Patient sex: F
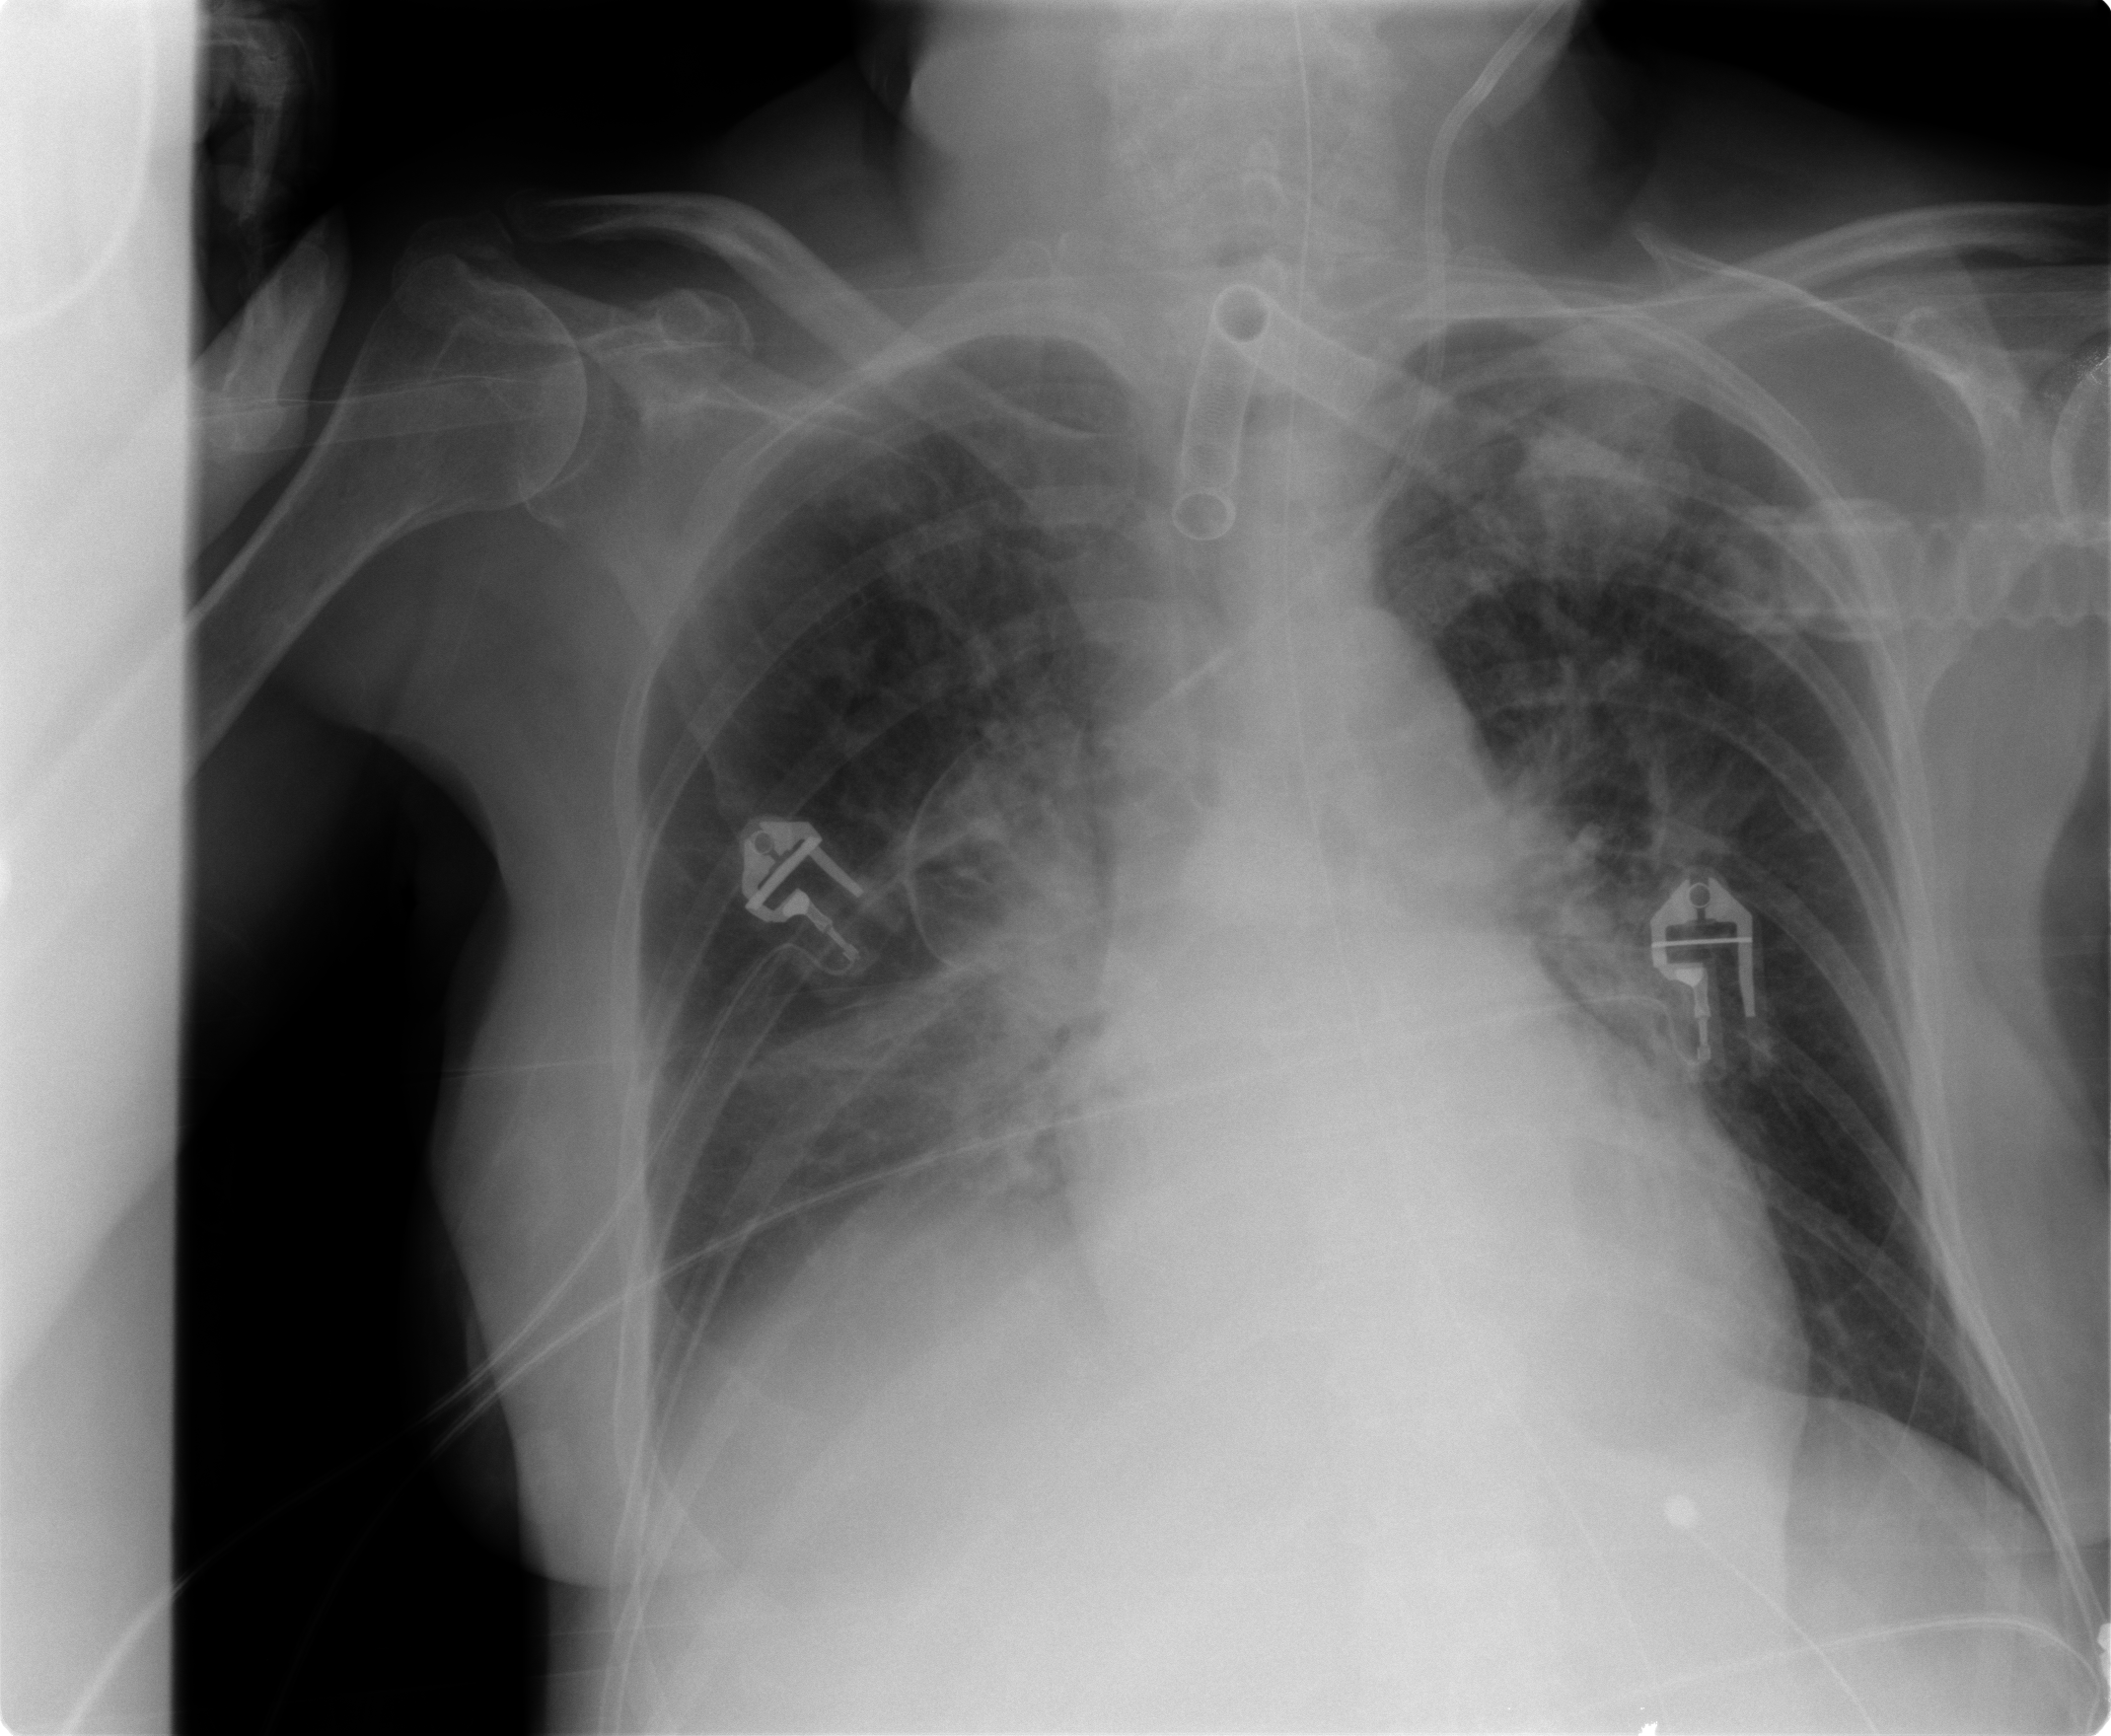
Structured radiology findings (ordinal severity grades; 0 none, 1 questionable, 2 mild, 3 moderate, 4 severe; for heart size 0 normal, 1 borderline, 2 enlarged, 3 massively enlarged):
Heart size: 0
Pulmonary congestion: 3
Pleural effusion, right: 2
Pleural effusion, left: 0
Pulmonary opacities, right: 0
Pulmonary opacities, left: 0
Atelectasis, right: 2
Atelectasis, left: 0